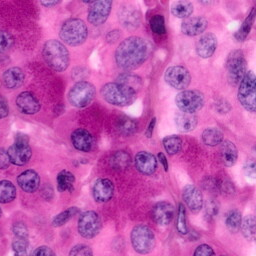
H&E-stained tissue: Pancreatic